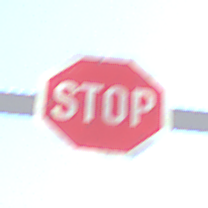
Verkehrszeichen: Stop
Umgebung: Outdoor, Nature
Tageszeit: MorningAfternoon
Wetter: Clear
Licht: Natural
Jahreszeit: NotSpecified
Kontrast: HighContrast